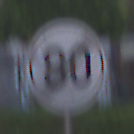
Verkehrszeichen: EndeGeschwindigkeit80
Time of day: SunriseSunset
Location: Outdoor (Urban)
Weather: PartlyCloudy
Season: NotSpecified
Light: Natural